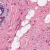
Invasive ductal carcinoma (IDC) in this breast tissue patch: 0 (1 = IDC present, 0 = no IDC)